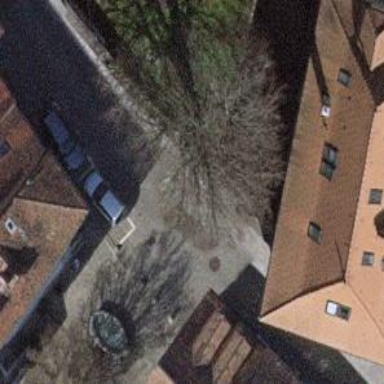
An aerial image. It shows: Living street.